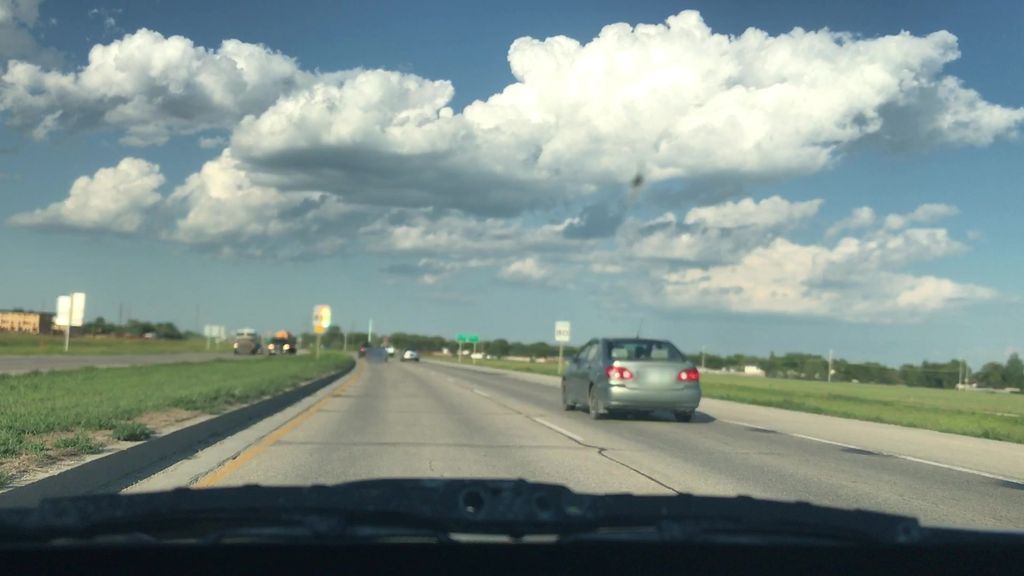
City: winnipeg